Question: I am trying to add a 'UINavigationController' as a child view controller and then give it a smaller frame than its parent. However, changing the navigation controller's frame does properly change the frame of the navigation controller's root view controller.
In 'viewDidLoad'
'''
RootController *rootController = [[RootController alloc] init];
_navController = [[UINavigationController alloc] initWithRootViewController:rootController];
[rootController release];
[self addChildViewController:_navController];
[self.view addSubview:_navController.view];
[_navController didMoveToParentViewController:self];
'''
Then, in 'viewWillAppear:':
'''
CGRect bounds = self.view.bounds;
bounds.origin.x = 20;
bounds.origin.y = 20;
bounds.size.width = bounds.size.width - 20;
bounds.size.height = bounds.size.height - 20;
_navController.view.bounds = bounds;
'''
While the navigation bar is properly placed, the white background of the root view controller is not. What am I doing wrong exactly? Thanks for your help.

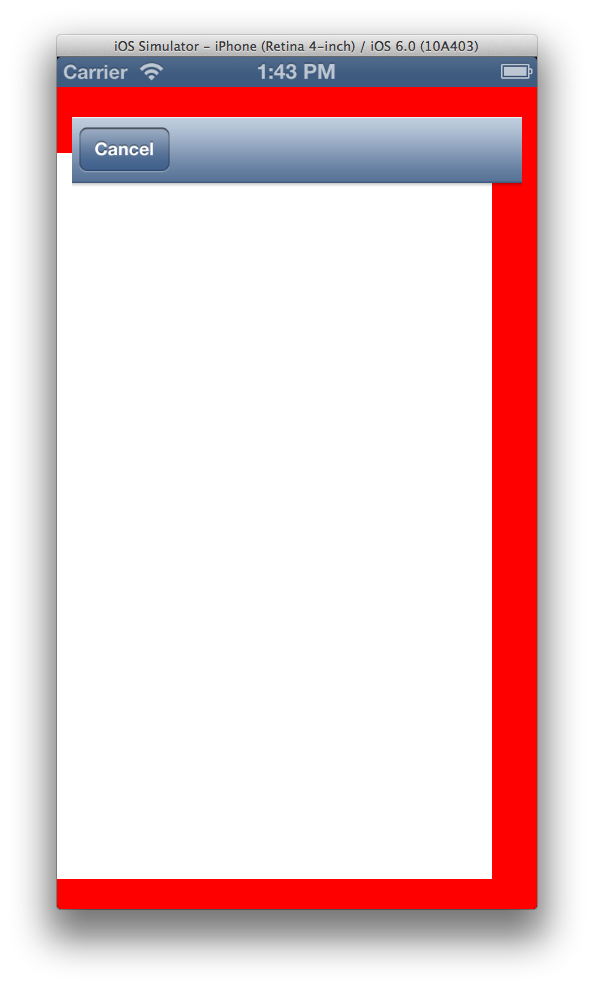
Answer: It actually works if you do this in 'viewDidLoad' immediately after adding the child view controller to the parent:
'''
_navController.view.frame = CGRectInset(self.view.bounds, 20, 20);
'''